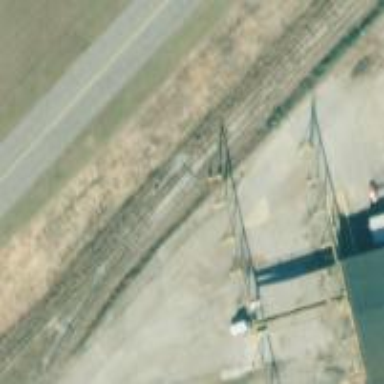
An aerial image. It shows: Rail spur service.